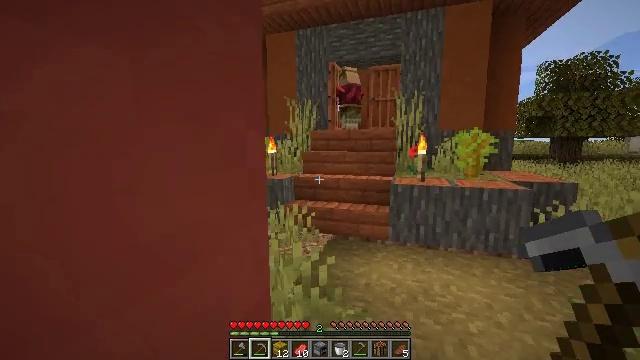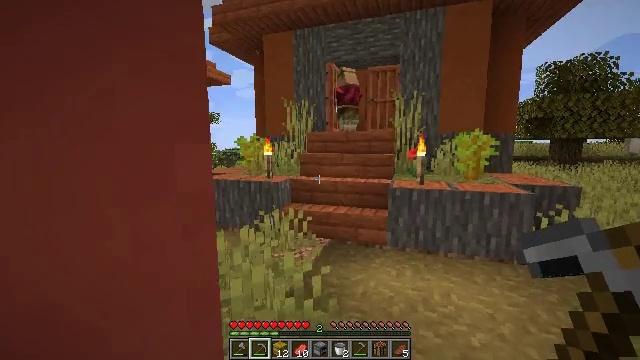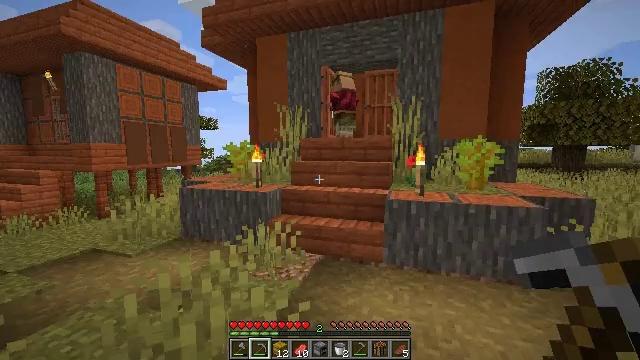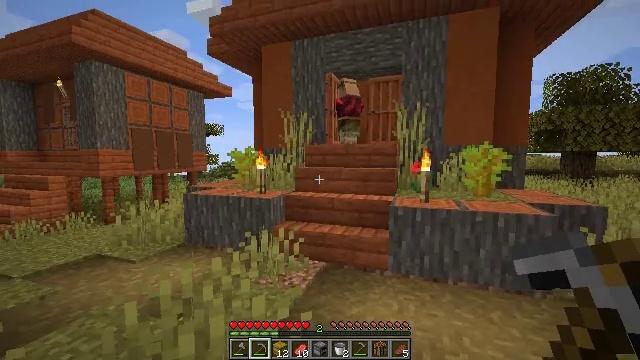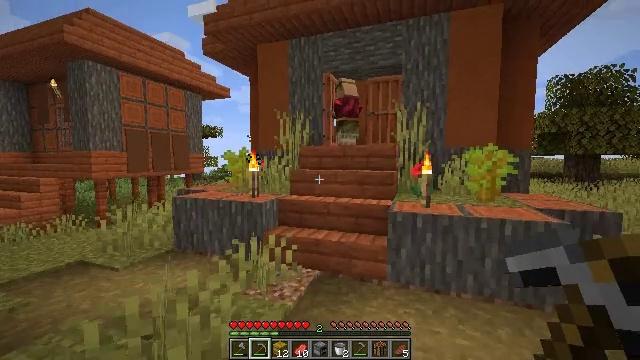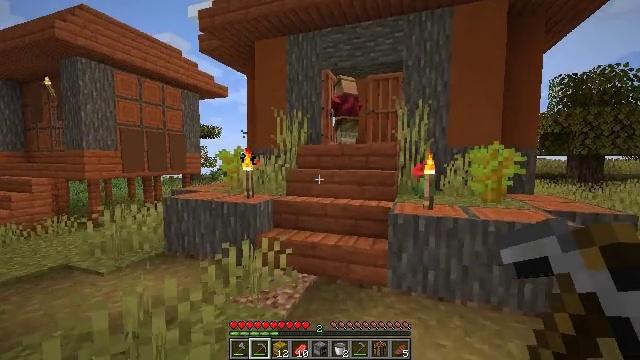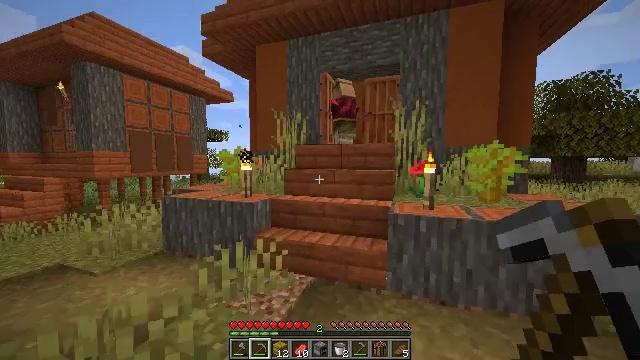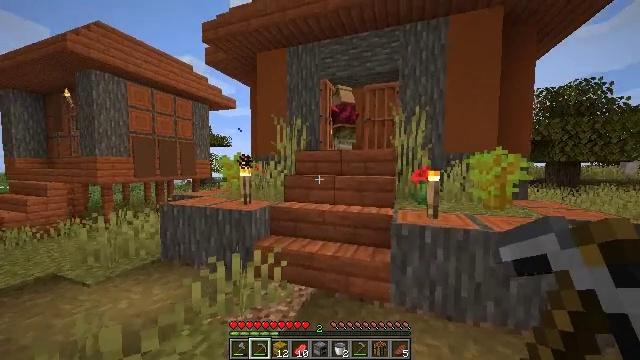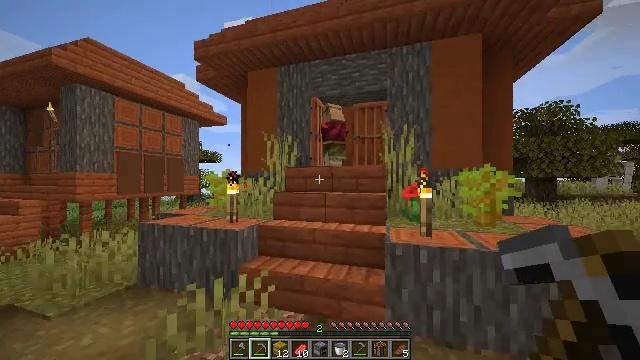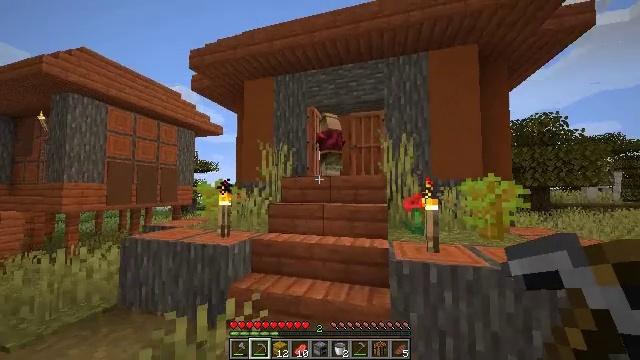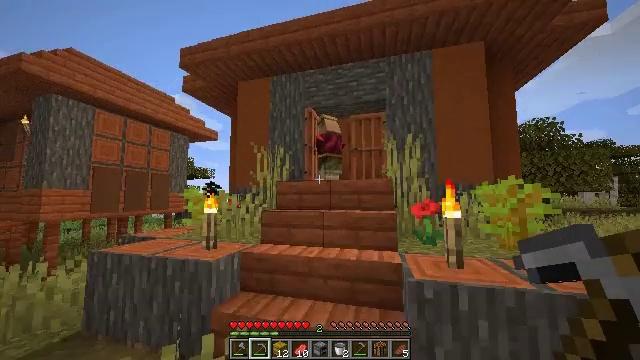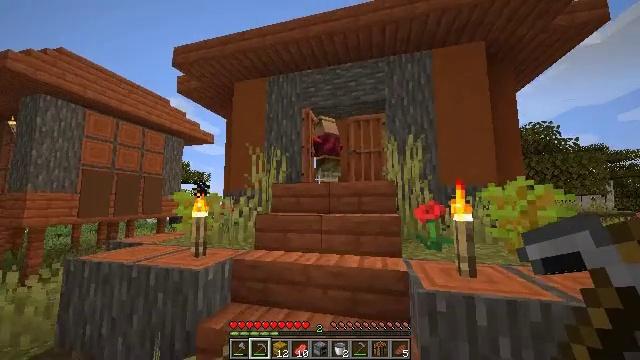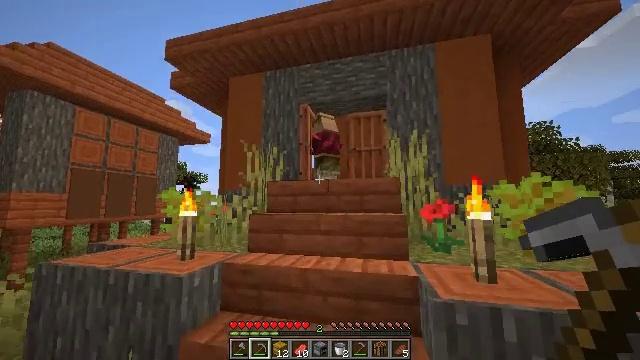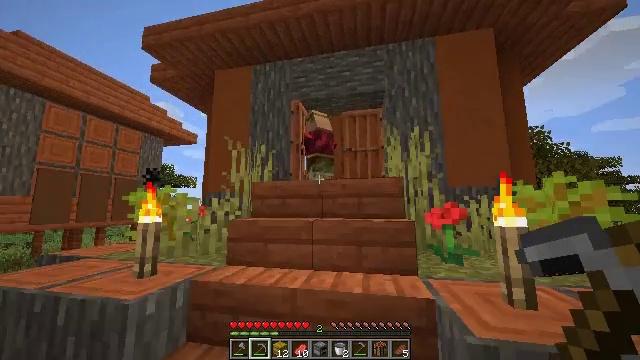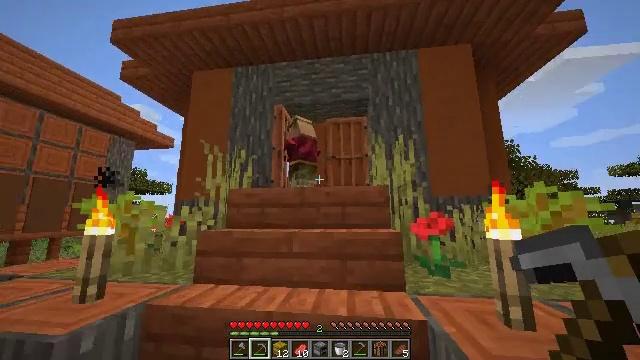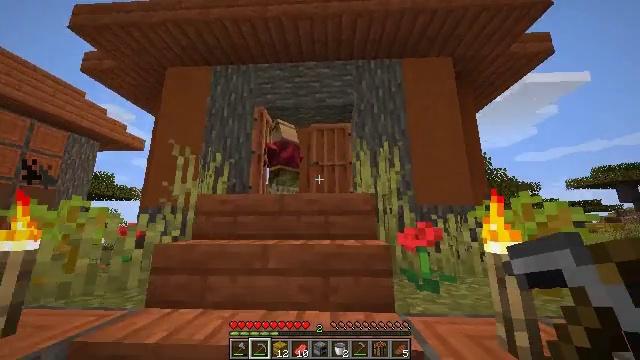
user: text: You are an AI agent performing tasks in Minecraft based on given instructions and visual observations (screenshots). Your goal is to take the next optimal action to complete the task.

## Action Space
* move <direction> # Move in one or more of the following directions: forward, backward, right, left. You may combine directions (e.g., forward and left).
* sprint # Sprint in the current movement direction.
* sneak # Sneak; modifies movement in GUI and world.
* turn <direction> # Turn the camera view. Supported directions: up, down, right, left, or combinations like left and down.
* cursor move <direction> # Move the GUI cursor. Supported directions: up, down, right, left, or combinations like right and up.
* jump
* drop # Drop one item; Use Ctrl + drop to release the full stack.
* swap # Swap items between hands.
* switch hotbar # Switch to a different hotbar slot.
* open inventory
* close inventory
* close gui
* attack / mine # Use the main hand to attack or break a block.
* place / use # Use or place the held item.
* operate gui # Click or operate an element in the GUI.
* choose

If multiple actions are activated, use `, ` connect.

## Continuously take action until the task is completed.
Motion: motion action
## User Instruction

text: Destroy the lectern to reuse it.
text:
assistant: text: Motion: move forward
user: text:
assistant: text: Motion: move forward, sprint, turn up
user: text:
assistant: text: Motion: move forward, sprint, turn left and up
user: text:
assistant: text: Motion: move forward, sprint
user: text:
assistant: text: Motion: move forward, sprint
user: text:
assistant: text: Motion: move forward, sprint
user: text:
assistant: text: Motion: move forward, sprint, turn up
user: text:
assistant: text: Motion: move forward, sprint, turn right and up
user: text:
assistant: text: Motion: move forward, sprint, turn right and up
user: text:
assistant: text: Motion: move forward, sprint, turn up
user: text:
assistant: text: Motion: move forward, sprint, turn up
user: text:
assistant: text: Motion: move forward, sprint
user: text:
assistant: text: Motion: move forward, sprint, turn right and up
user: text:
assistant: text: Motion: move forward, sprint, turn right and up
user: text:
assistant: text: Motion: move forward, sprint, turn right and up
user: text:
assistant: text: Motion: move forward, sprint, turn right and up
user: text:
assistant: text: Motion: move forward, sprint
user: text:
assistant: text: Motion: move forward, sprint, turn right
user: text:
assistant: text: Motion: move forward, sprint, turn down, use / place
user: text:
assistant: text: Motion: move forward, sprint, use / place
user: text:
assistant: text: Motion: move forward, sprint, turn left and down, use / place
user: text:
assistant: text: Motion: move forward, sprint, turn left and down
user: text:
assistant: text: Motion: move forward, sprint, turn left and down
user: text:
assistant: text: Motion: move forward, sprint, turn left and down
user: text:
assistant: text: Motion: move forward, sprint, turn left and down
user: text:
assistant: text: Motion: move forward, sprint, turn left and down
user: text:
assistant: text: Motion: move forward, sprint, turn down
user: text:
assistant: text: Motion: move forward, sprint, turn right and down
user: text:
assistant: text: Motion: move forward, sprint, turn right and down
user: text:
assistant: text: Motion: move forward, sprint